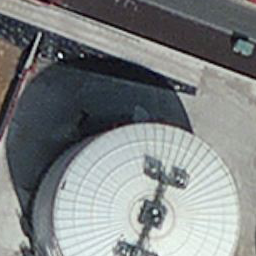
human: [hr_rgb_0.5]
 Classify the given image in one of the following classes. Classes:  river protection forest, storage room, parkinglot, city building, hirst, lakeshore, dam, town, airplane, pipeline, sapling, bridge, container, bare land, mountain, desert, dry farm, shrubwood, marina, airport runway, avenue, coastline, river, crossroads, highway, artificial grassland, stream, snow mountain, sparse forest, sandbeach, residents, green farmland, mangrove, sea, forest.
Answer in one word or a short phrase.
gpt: storage room